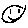
Label: smiley face